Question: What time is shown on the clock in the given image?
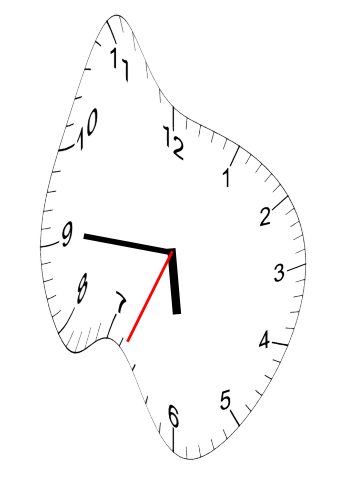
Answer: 05:45:34